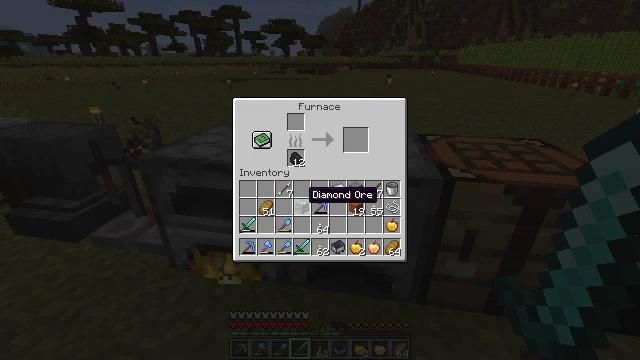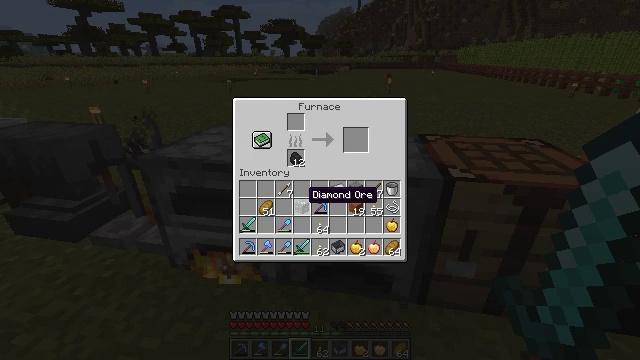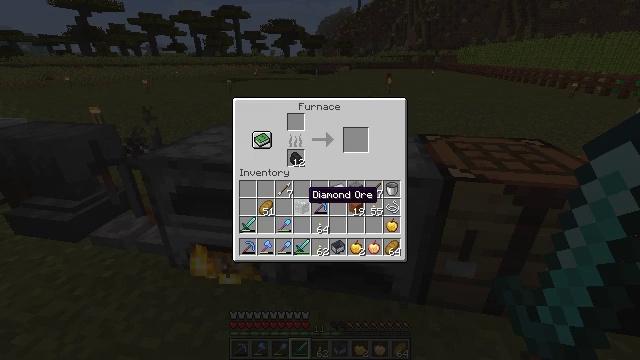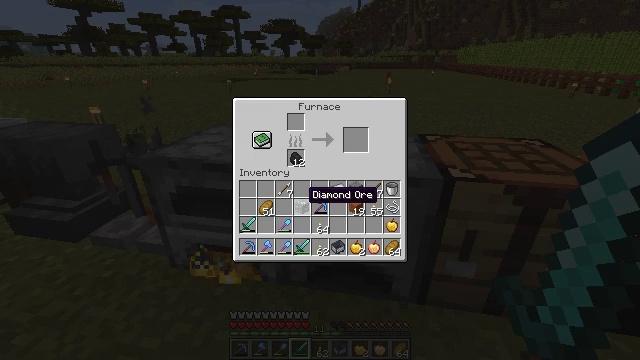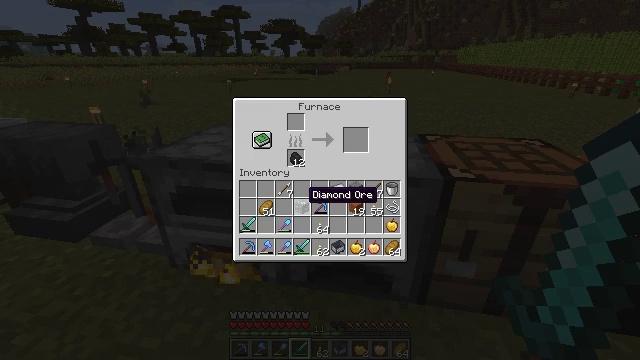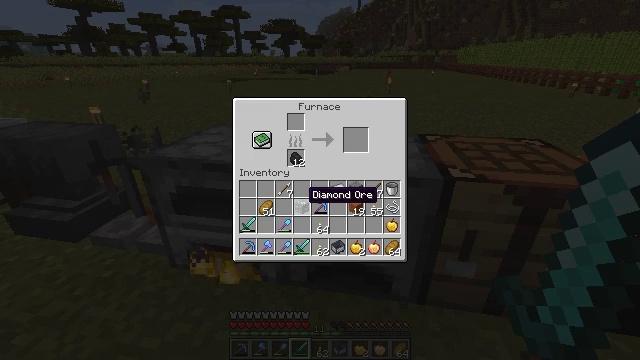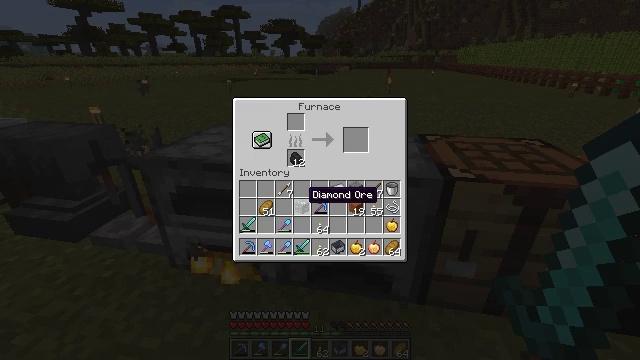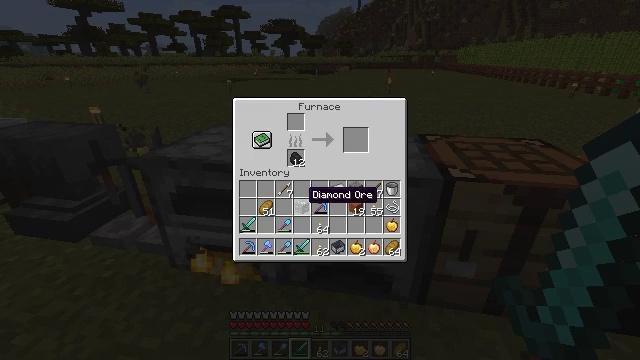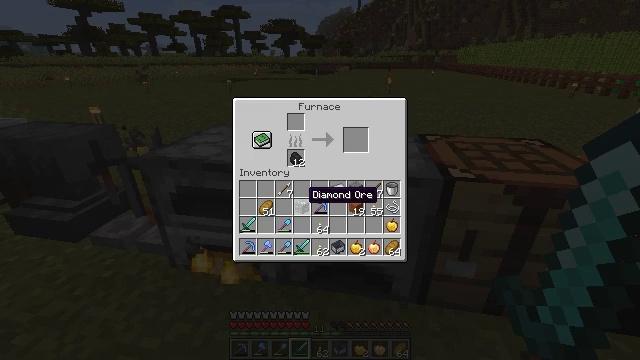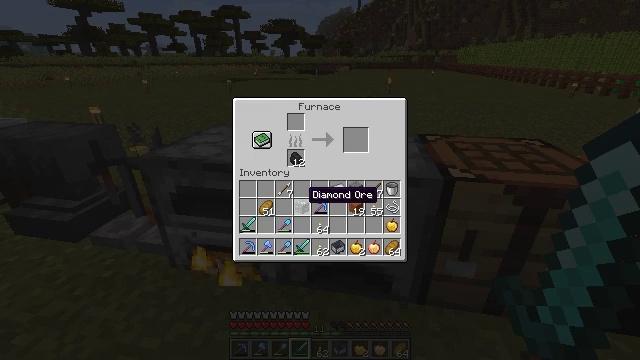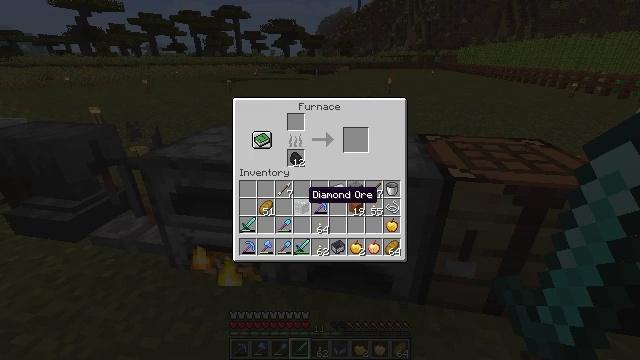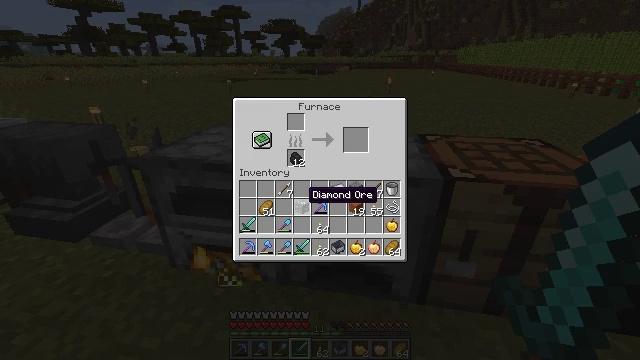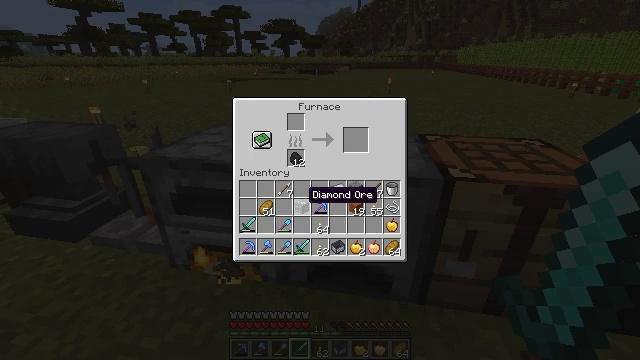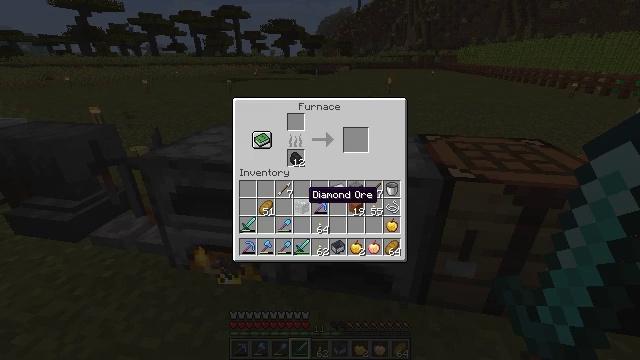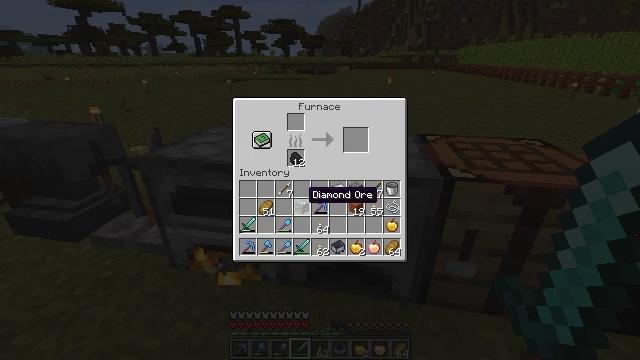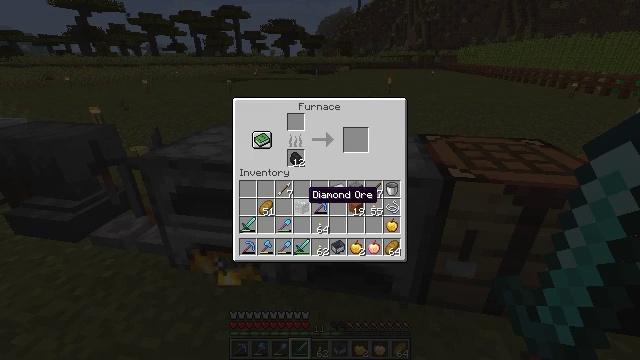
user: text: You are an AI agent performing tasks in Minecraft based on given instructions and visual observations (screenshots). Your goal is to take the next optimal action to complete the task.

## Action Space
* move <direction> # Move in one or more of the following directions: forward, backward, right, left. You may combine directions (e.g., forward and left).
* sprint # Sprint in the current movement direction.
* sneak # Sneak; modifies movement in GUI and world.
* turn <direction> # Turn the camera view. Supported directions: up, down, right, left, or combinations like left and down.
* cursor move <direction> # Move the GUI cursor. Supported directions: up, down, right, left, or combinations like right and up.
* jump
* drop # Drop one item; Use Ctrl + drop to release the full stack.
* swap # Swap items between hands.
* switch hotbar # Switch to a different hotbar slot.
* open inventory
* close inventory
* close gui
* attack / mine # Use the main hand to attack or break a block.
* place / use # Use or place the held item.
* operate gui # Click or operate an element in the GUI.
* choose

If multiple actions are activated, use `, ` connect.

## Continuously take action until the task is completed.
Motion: motion action
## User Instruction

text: Craft a diamond.
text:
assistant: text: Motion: no_op
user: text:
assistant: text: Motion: no_op
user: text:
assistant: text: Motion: no_op
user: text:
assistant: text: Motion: no_op
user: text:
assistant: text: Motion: no_op
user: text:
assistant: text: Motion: no_op
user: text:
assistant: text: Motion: no_op
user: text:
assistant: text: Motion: no_op
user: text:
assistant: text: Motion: no_op
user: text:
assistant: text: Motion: no_op
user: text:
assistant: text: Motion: no_op
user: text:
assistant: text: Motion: no_op
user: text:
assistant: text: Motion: no_op
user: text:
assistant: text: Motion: no_op
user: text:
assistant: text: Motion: no_op
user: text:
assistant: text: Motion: no_op
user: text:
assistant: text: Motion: no_op
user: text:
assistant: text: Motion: no_op
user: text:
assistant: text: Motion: no_op
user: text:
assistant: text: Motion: no_op
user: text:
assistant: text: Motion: no_op
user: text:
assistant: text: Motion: no_op
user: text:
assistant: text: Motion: no_op
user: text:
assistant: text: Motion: no_op
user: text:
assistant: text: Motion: no_op
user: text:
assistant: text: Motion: no_op
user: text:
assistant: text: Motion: no_op
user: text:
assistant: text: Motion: no_op
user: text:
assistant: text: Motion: no_op
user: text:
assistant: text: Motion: no_op